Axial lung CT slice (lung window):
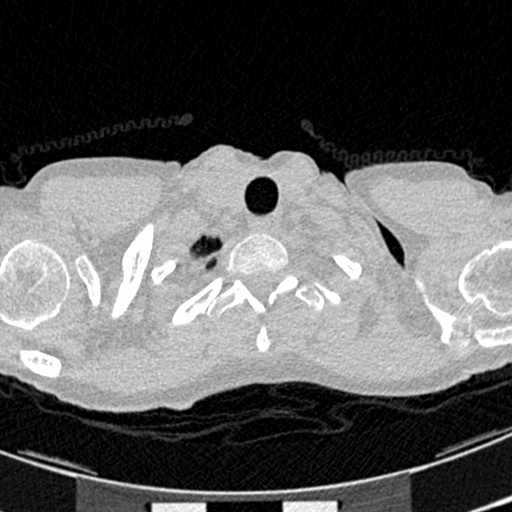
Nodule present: no